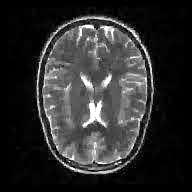
Label: notumor